Interaction volume radius: 10 \u00c5
Interaction volume height: 10 \u00c5
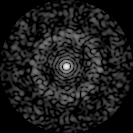
Disorder parameter: 0.8444